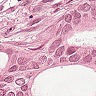
Metastatic tissue present: yes